Interaction volume radius: 5 \u00c5
Interaction volume height: 20 \u00c5
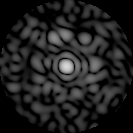
Disorder parameter: 0.8858